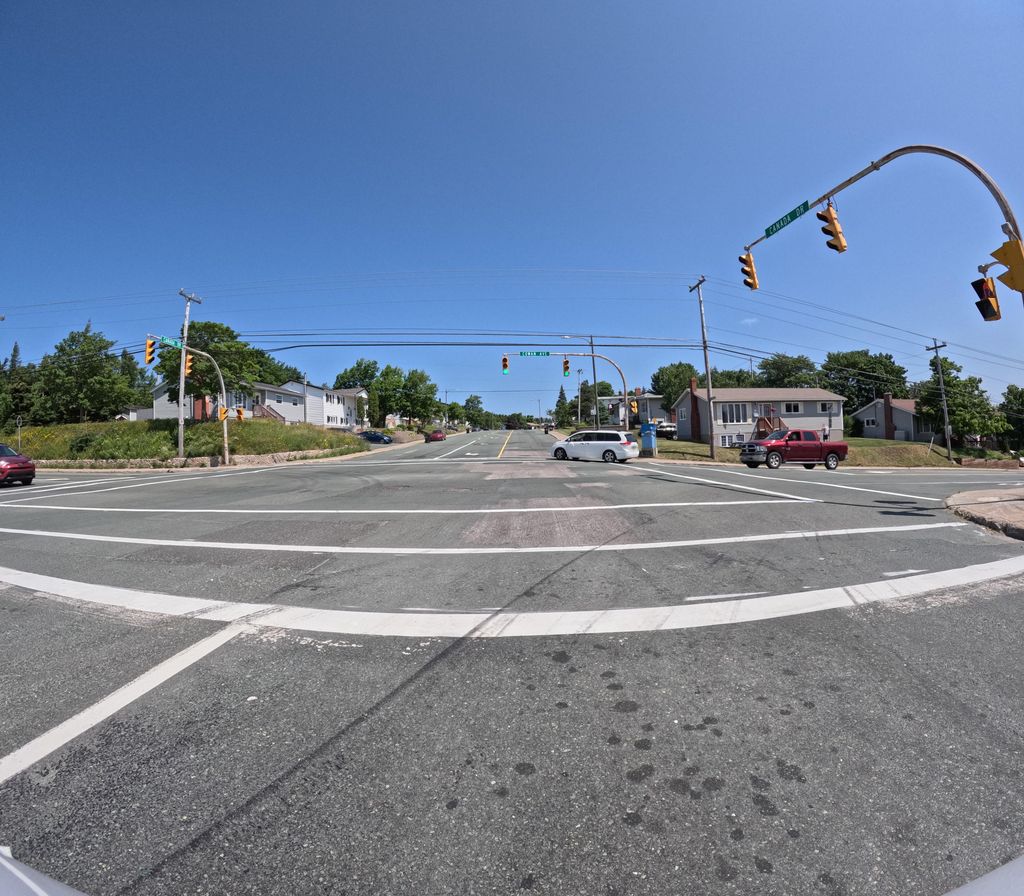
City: st_johns